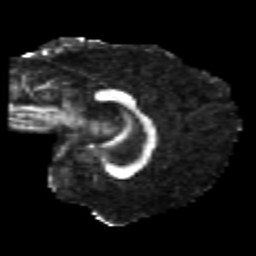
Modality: FA
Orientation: sagittal
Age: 24
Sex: female
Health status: healthy
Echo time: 0.074 s